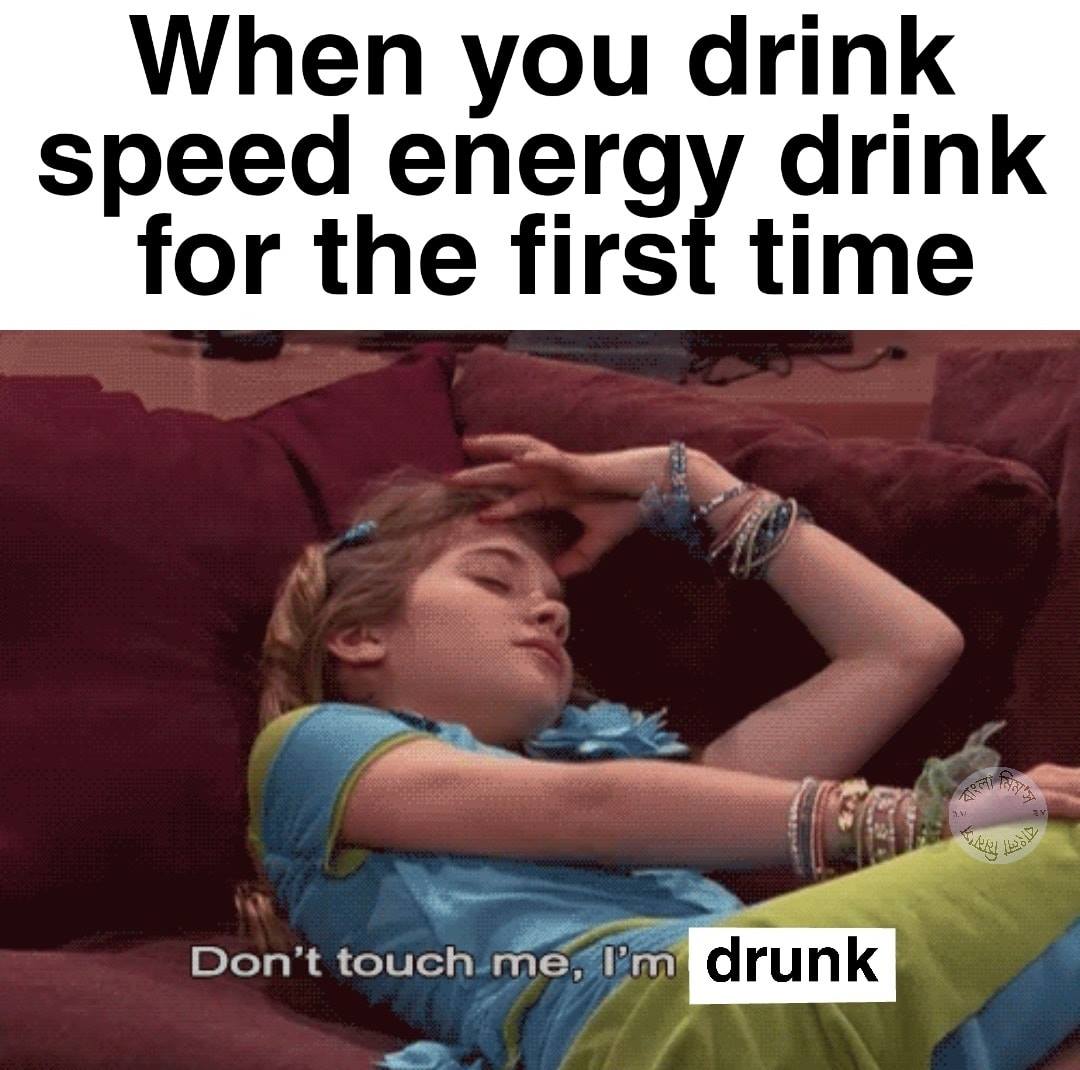
Caption: When you drink speed energy drink for the first time      Don't touch me, I'm drunk
Label: non-hate